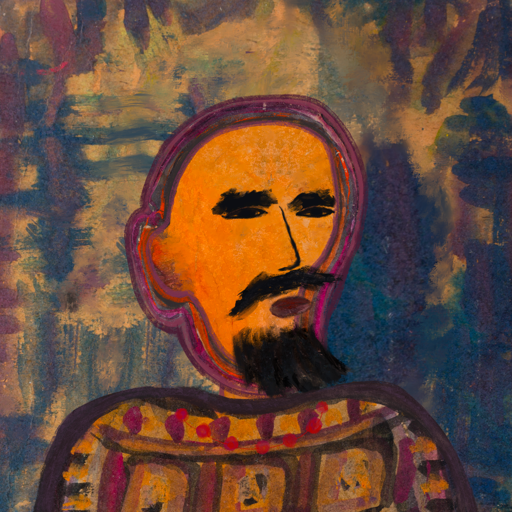
Background: InTheSun, Head And Neck Side: Hypocrite_w_Hair, Face Side: Mosgoul, Bust: Doll, Hair Side: Blank, Head Accessory: Blank, Second Necklace: Blank, Necklace: Irani_3, Baby: Blank